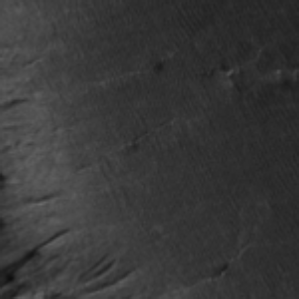
Label: frost